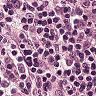
Metastatic tissue present: no